Question: Currently I have a database that has 2 variables:
1. Fund with an ID attached to it and
2. Investor with an ID also attached to it.
The example attached, has 4 funds and 4 investors.
An investor can invest in 1 to 4 funds.
I have a VBA function that transposes the data into an "X & Y axis" format.
If there is a name "Ben & Jerry Fund" and "Ben" is present, it should show a quarter entry for that investor name but if the investor does not invest in the fund, it should just be blank.
Is this possible?
Using the '=IF(AND(' function would not be possible here since there's so many funds and investors in the database.
Figure 1 shows the data reference (before transposing).
Figure 2 is the desired result.

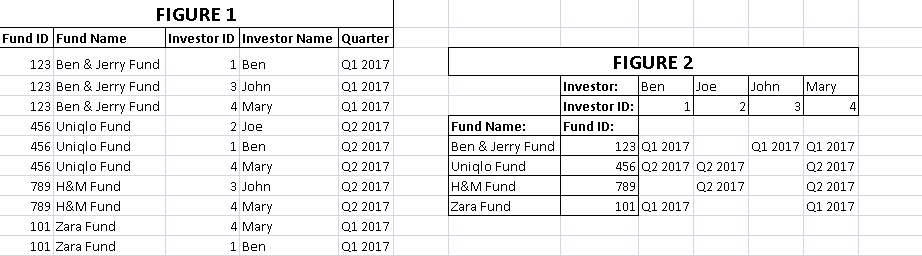
Answer: '=IFERROR(INDEX($E$3:$E$12,SMALL(IF($C$3:$C$12=L$5,IF($A$3:$A$12=$K7,ROW($A$3:$A$12)-ROW($A$2))),1)),"")'
Building an array of row numbers for INDEX and grabbing the first match (smallest row) based on the 2 if statements...
<URL>